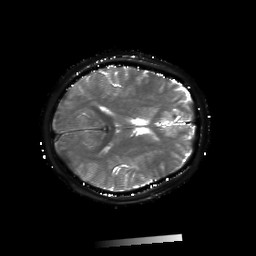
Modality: T2starmap
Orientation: axial
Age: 34
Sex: female
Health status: ill